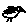
Label: bird